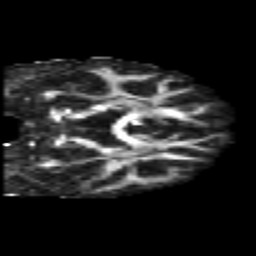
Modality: FA
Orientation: coronal
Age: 21
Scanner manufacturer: philips
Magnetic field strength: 3 T
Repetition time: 8.6 s
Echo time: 0.127 s